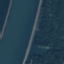
Label: River